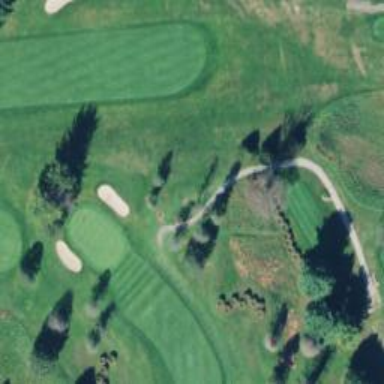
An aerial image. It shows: Pathway for golfing.